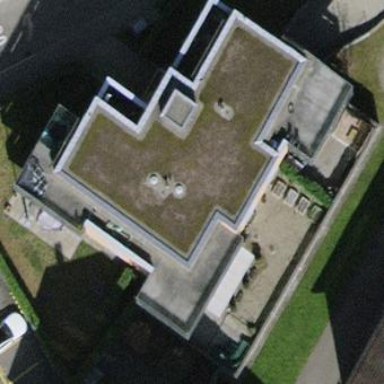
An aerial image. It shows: Building with flat roof.